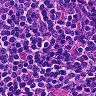
Metastatic tissue present: no